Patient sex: M
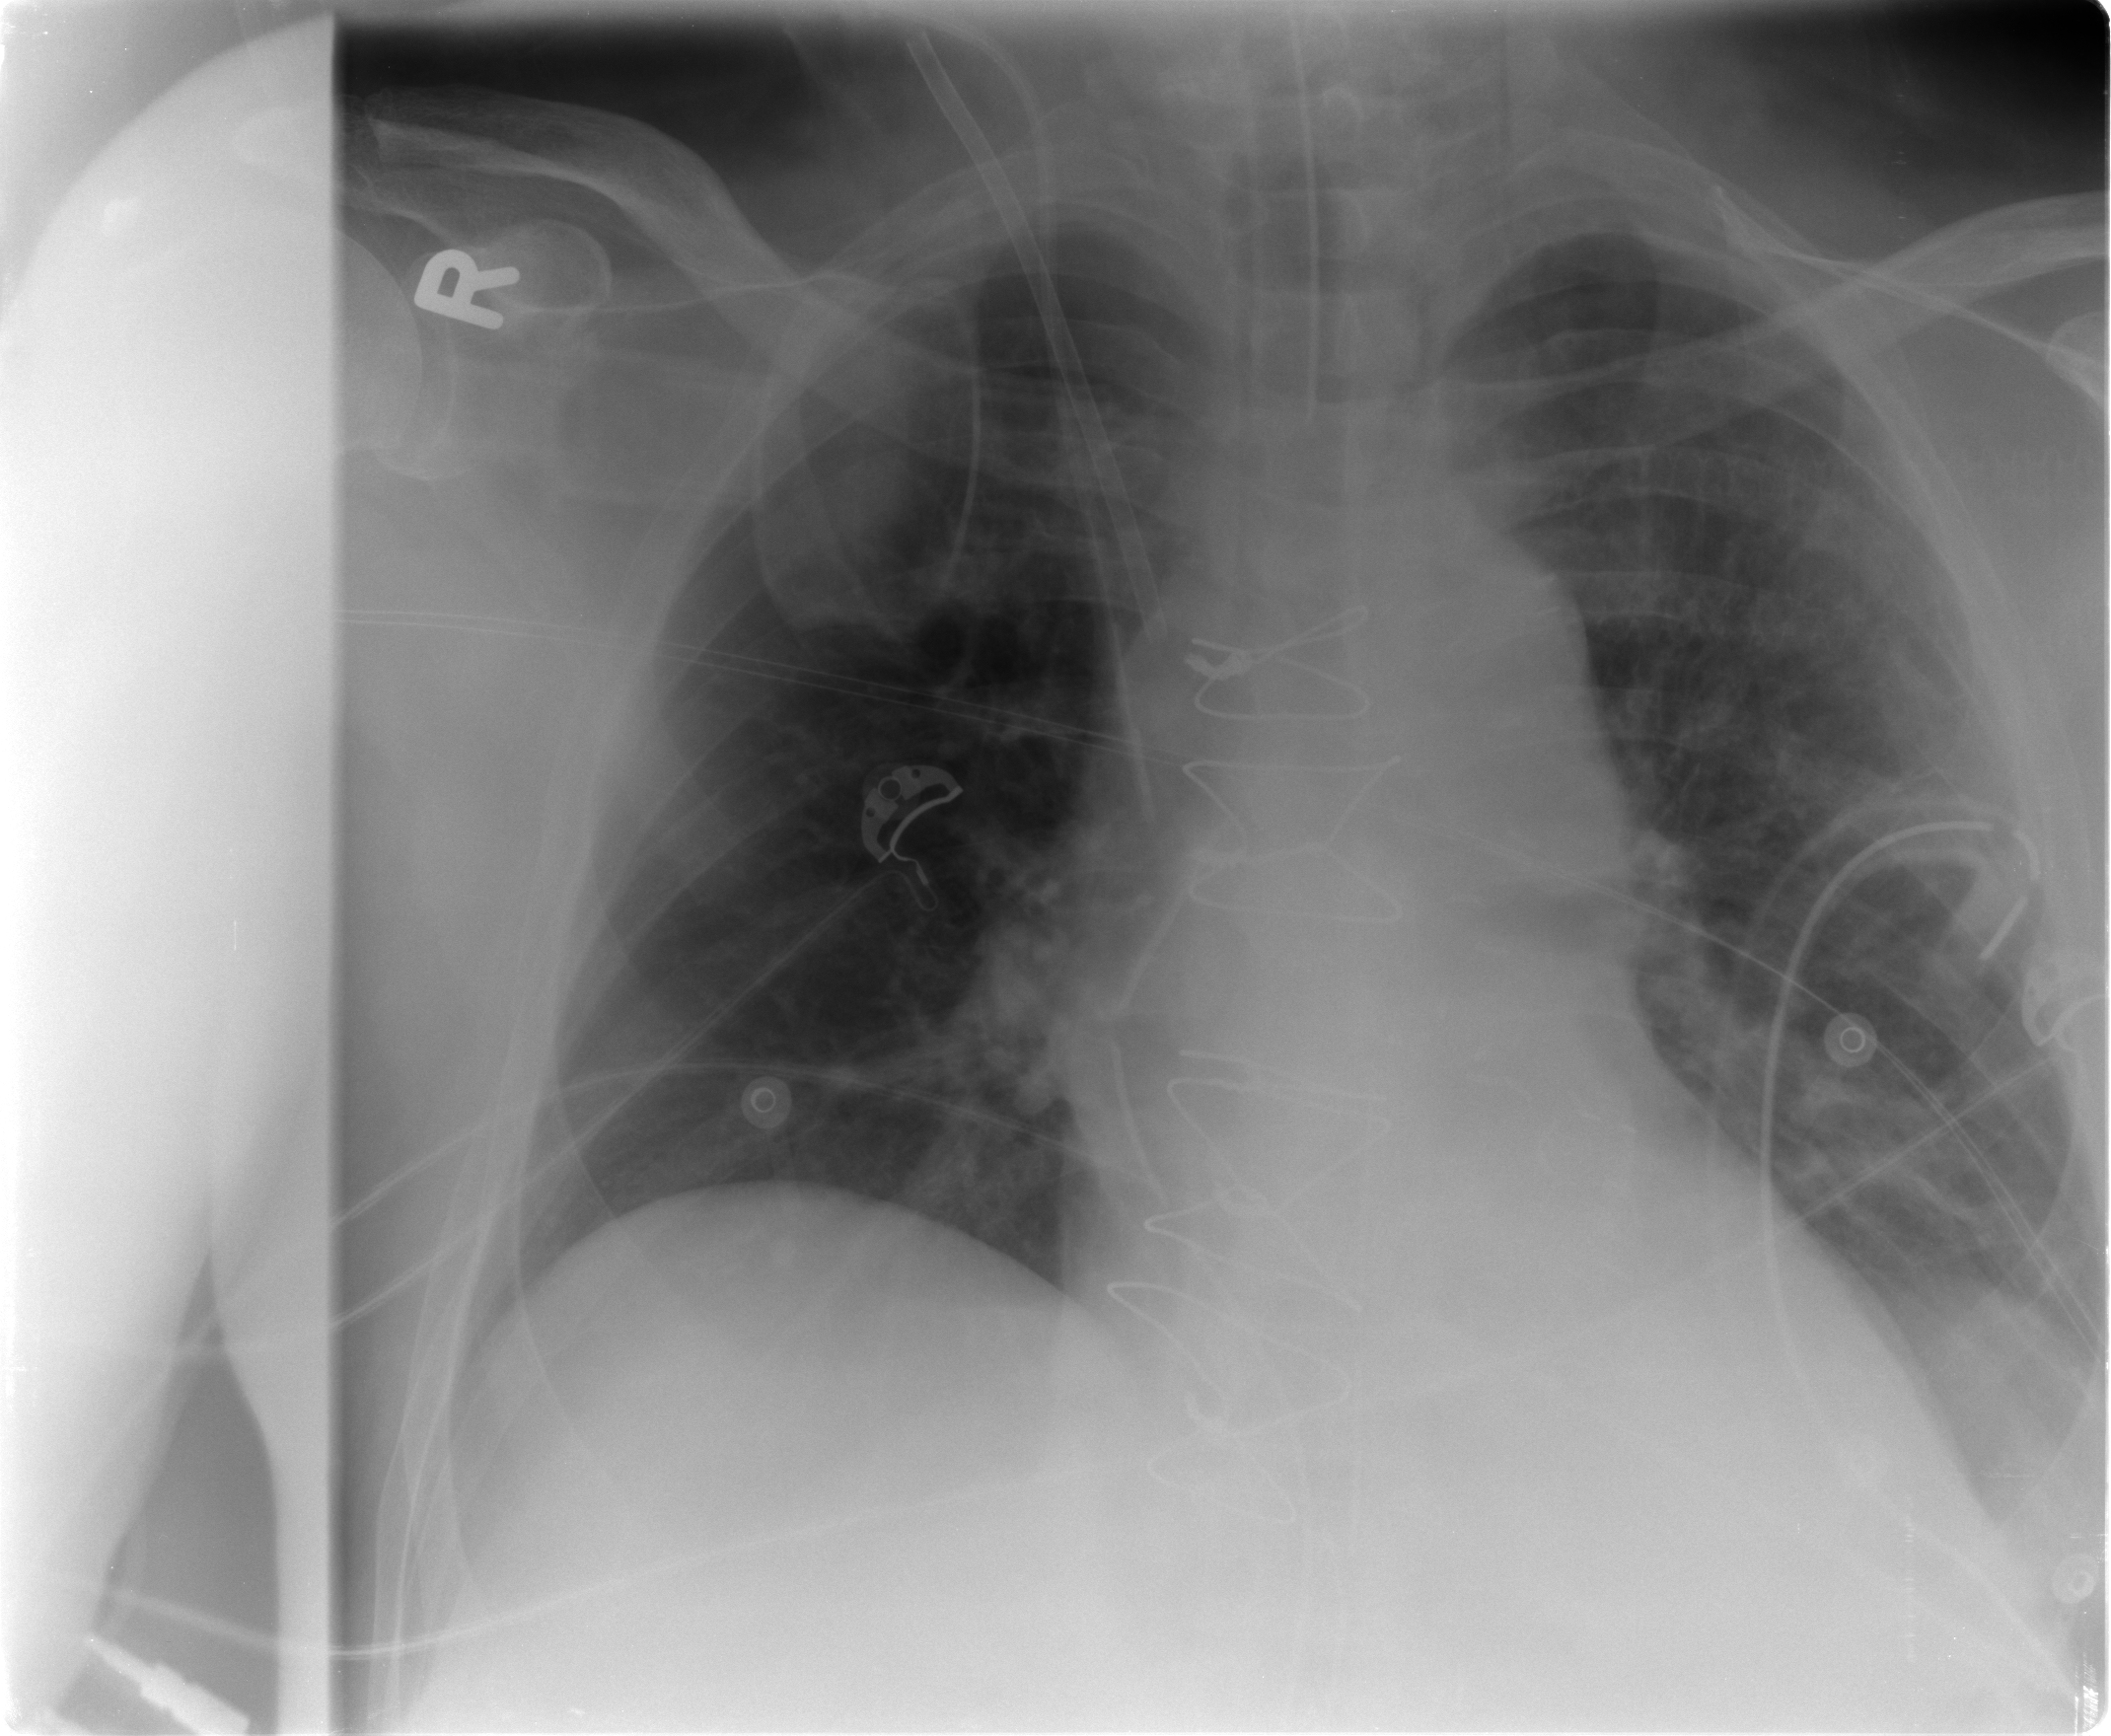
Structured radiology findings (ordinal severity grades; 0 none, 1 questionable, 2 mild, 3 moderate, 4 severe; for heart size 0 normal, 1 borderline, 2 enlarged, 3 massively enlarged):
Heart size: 2
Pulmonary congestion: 2
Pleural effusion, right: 0
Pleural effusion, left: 1
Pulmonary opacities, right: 0
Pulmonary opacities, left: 0
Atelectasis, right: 2
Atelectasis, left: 2